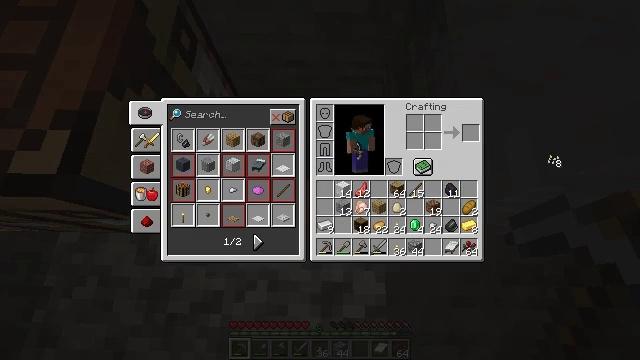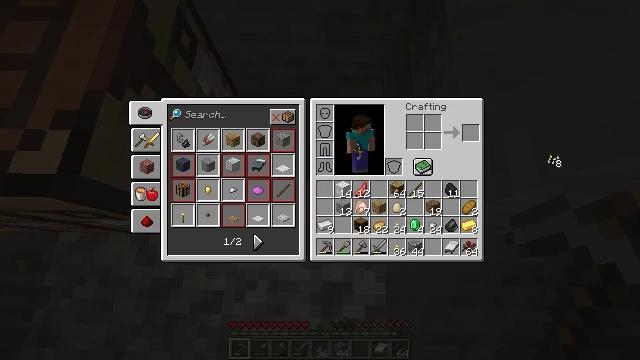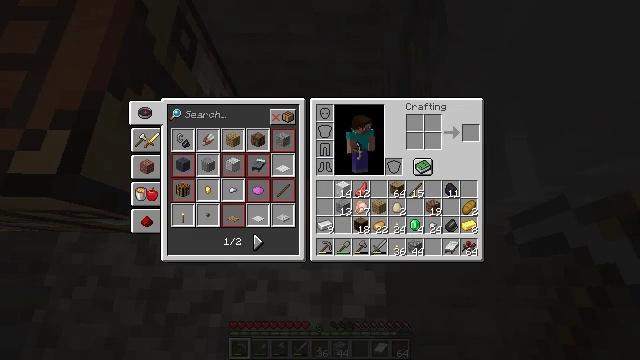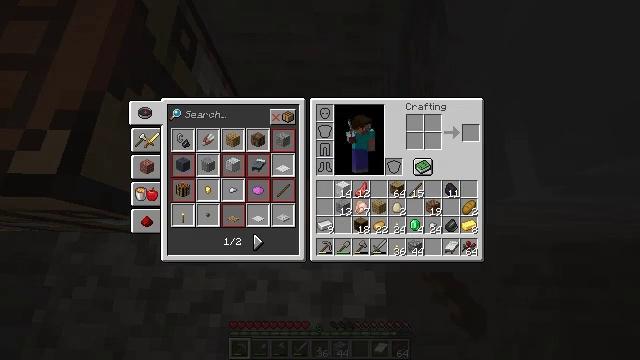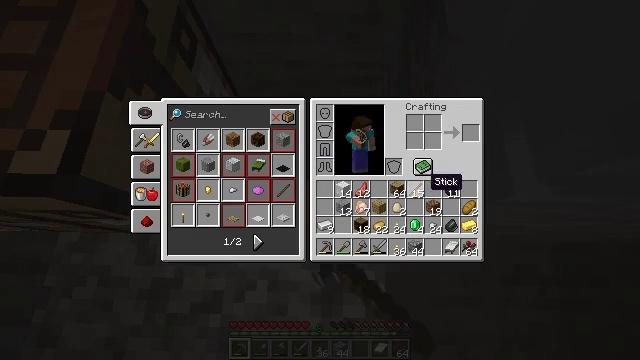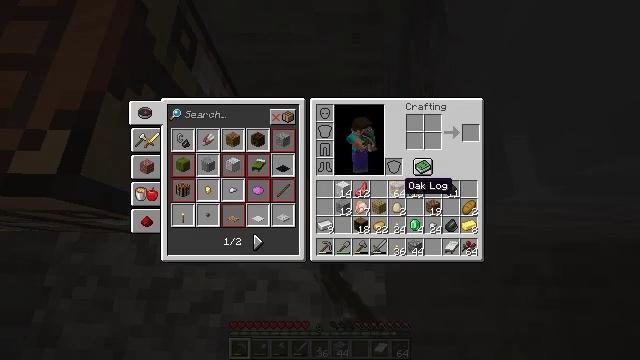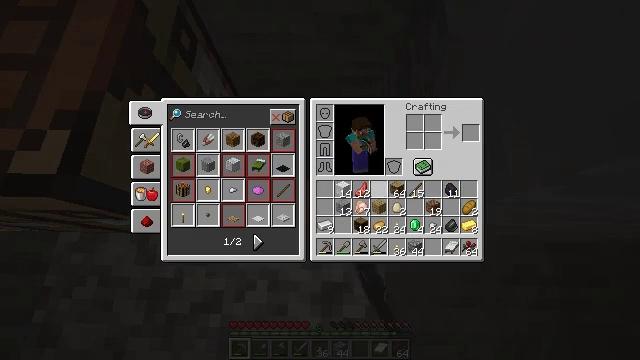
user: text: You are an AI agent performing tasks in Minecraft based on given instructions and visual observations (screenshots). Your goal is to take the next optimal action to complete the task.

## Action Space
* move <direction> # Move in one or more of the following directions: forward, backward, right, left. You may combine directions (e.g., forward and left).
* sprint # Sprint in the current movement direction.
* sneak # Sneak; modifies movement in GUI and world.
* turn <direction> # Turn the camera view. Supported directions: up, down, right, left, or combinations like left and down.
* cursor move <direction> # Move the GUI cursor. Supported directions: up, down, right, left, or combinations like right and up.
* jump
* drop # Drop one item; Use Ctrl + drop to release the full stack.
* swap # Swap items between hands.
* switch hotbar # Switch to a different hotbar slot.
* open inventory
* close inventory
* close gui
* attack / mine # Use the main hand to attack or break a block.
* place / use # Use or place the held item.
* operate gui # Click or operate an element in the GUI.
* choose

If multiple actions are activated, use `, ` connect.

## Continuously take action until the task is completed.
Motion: motion action
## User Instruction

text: Drop pumpkin seeds.
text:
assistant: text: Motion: operate gui
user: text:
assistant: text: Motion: cursor move left
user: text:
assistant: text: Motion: cursor move left and down
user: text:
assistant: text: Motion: cursor move left and down
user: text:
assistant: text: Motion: cursor move left
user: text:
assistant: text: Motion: cursor move left
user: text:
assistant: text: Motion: no_op